Question: I try to authorize through Spotify API (<URL> and my code is:
'''
<a href="">Spotify link</a>
'''
But instead of redirect me to my page it says:

I tried to delete app from "My applications" tab on developer.spotify.com and create a new one with new client id and it is no different. I log in to Spotify with my Facebook account.
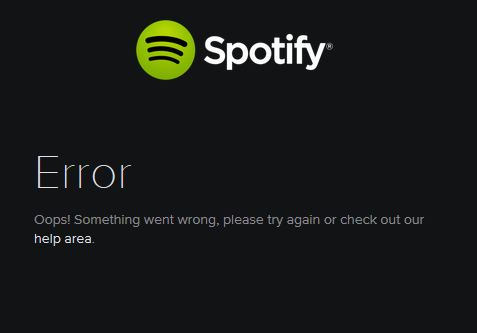
Answer: Ok, I figured it out. You have to go to your application settings and enter your URL into "Redirect URLs" and it will work. I wonder why it isn't included in documentation.